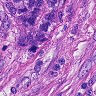
Metastatic tissue present: yes